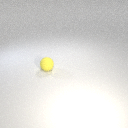
small yellow rubber sphere